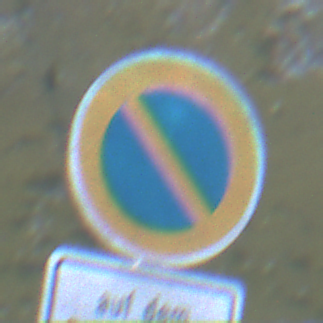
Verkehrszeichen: EingeschraenktesHalteverbot
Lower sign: SonstigeBeschraenkungen5
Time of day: SunriseSunset
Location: Outdoor (RoadRail)
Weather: Clear
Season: NotSpecified
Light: Natural